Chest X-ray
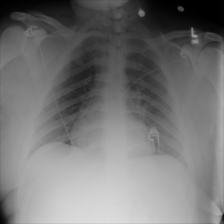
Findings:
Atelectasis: negative
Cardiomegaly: negative
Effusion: negative
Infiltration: negative
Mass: negative
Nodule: negative
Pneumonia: negative
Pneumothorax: negative
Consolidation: negative
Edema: negative
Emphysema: negative
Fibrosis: negative
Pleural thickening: negative
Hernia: negative